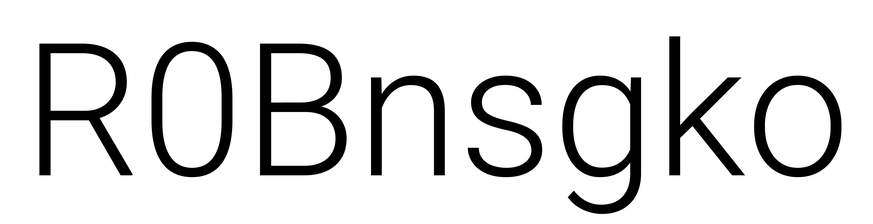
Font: Roboto_Light